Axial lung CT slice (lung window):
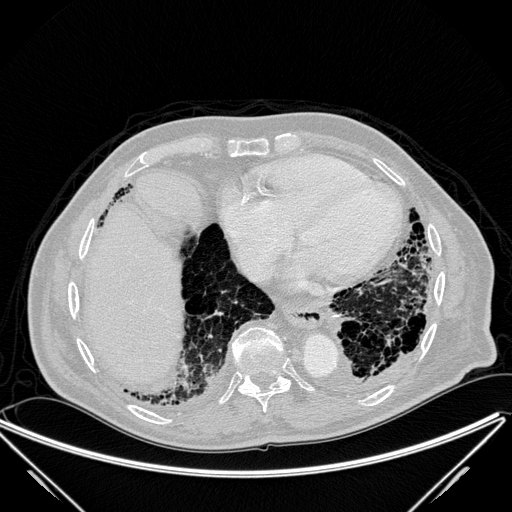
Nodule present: no